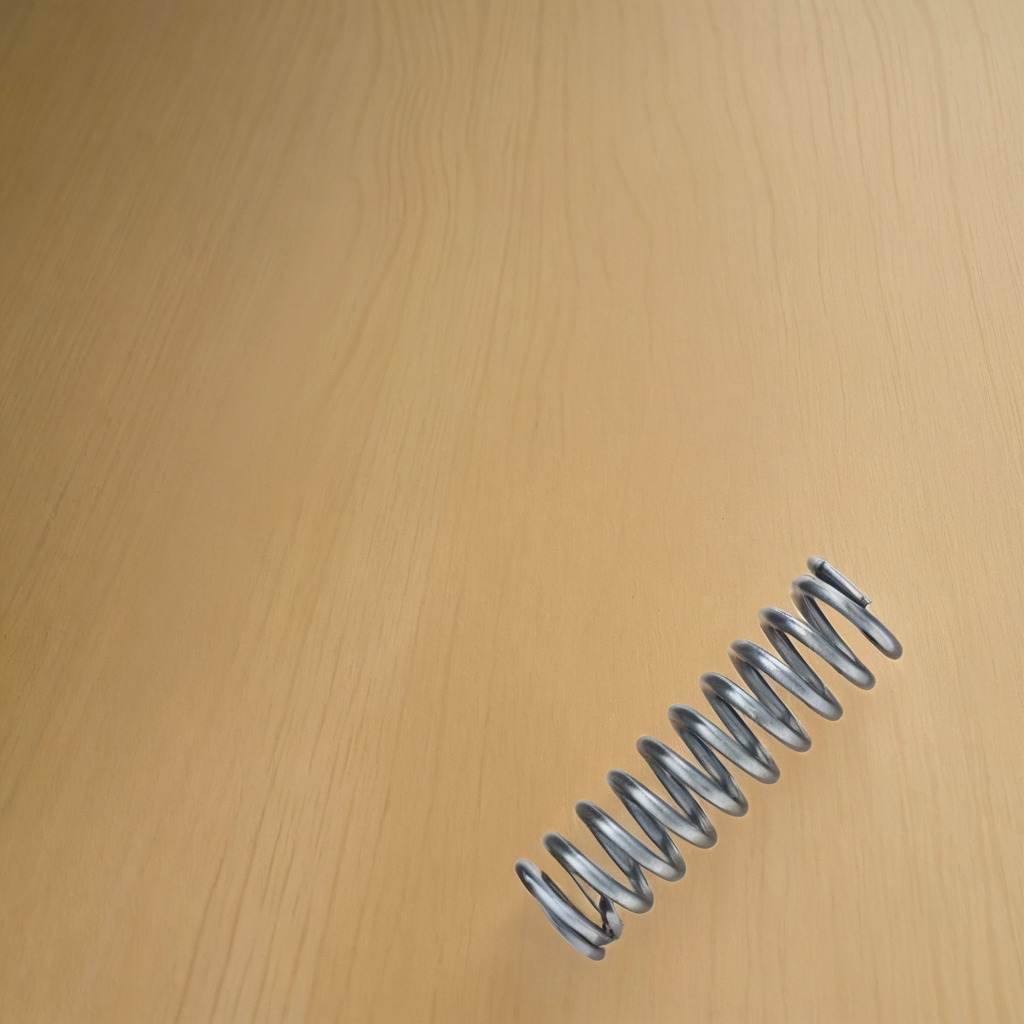
A coiled metal spring is lying on a plywood surface in a paint workshop lit by afternoon window light.